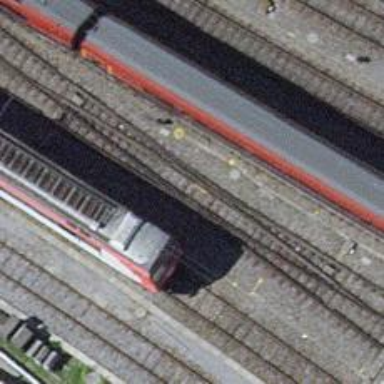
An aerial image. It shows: Railway switch.